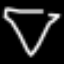
Label: diamond